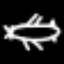
Label: airplane